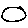
Label: circle